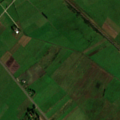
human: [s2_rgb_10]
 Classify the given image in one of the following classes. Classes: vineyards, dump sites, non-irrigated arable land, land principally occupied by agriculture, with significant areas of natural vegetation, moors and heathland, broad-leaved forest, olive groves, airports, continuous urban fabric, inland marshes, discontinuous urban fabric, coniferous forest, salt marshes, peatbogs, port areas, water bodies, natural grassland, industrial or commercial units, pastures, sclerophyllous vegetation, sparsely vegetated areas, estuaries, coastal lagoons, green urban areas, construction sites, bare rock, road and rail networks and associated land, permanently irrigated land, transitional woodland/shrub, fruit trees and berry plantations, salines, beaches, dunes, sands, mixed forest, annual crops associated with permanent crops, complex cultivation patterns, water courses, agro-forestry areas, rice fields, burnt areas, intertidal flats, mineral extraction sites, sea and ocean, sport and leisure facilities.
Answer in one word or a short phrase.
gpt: complex cultivation patterns